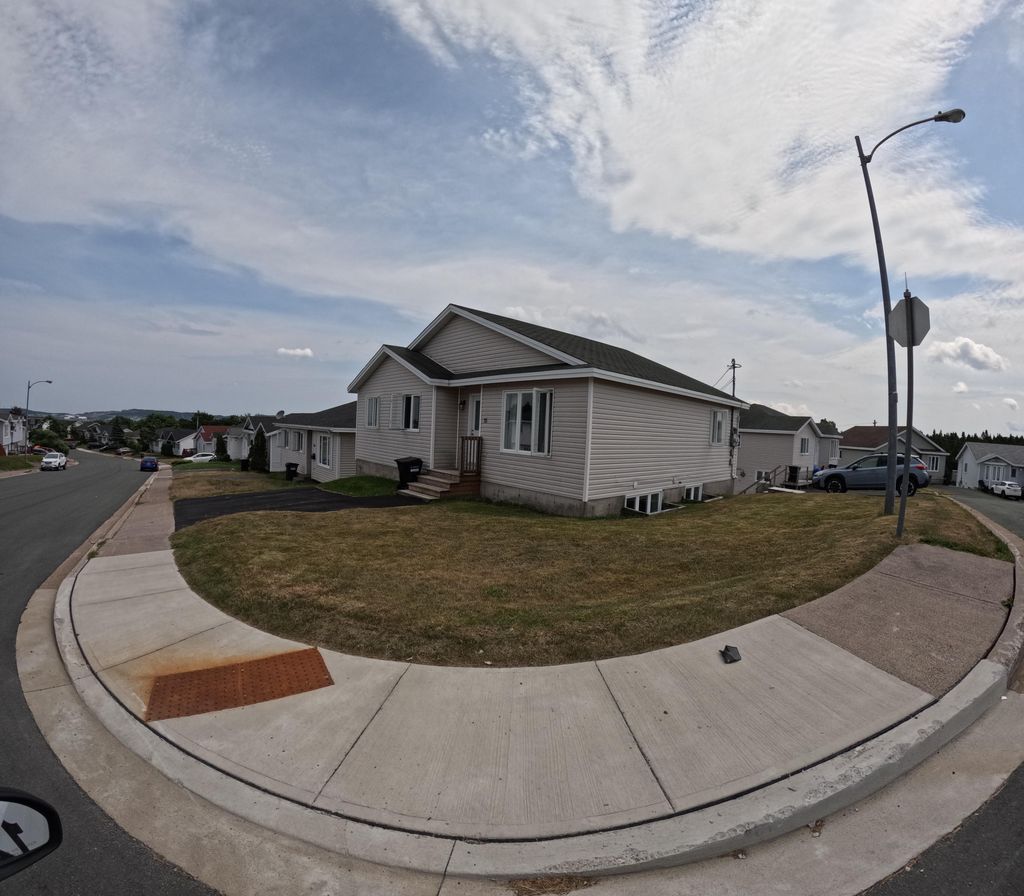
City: st_johns